Field crop: tomato
Growth stage: 2
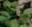
Species: solanum